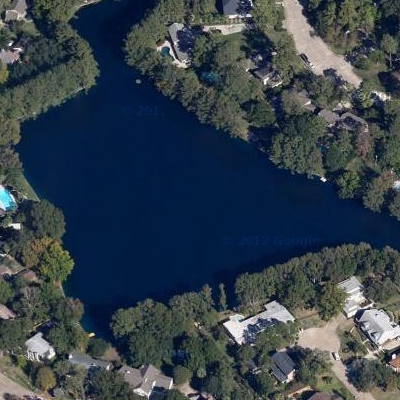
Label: RiverLake